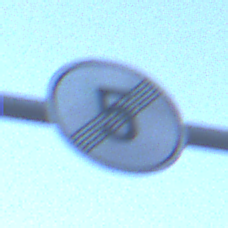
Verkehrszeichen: EndeGeschwindigkeit5
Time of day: SunriseSunset
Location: Outdoor (RoadRail)
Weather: Clear
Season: NotSpecified
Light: Natural